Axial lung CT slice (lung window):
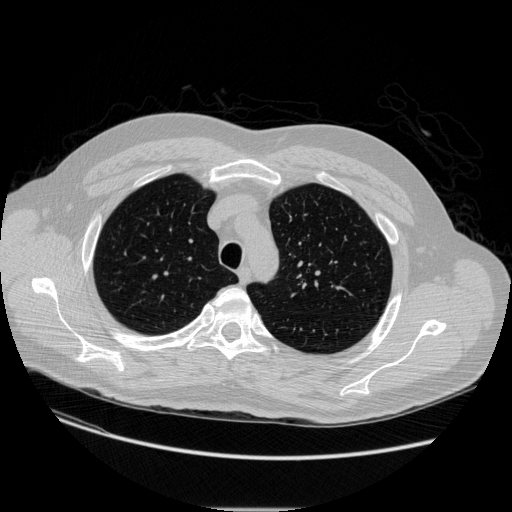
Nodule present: no